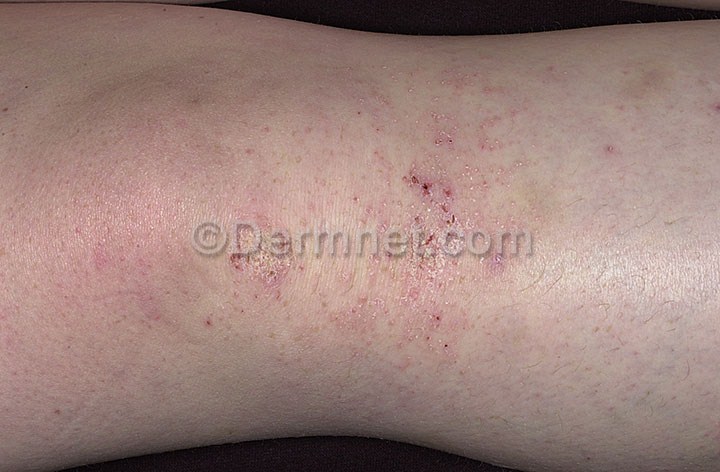
Disease: Atopic Dermatitis Photos